Question: I need a function that allows my client to add more divs on the form or not, clicking on a button (+) for example, like a loop
this loop should repet divs and the button to add more divs, like bellow on the pic

does anybody has an ideia of how to do it?
is expand collapse the best way of doing it?
Thank you very much!
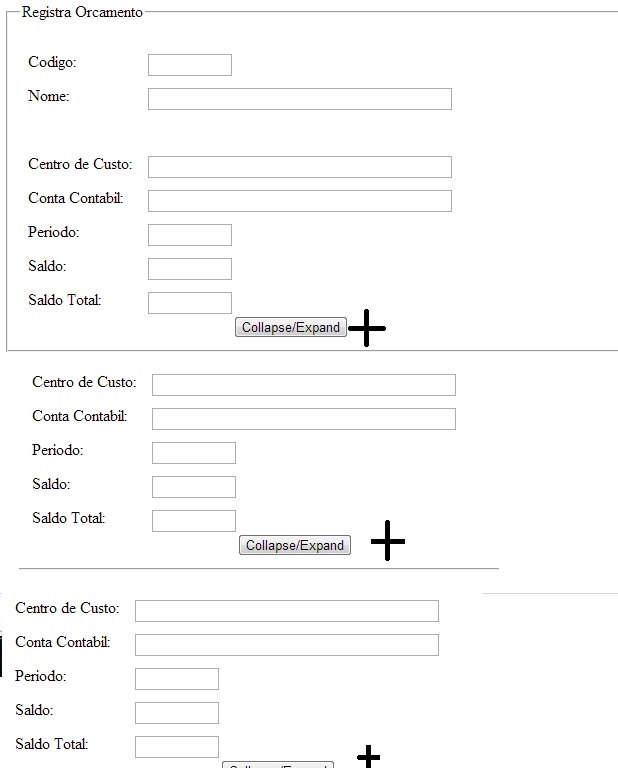
Answer: I am not certain what is your desire so I post both options:
If you want to expand hidden existing fields and asuming you can use JQUery:
'''
<table>
<tr>
<th>Field1</th>
<td><input type="text" value="" /></td>
</tr>
<tr>
<th>Field2</th>
<td><input type="text" value="" /></td>
</tr>
<tr class="hiddenarea" style="display: none;">
<th>Field3 (Hidden)</th>
<td><input type="text" value="" /></td>
</tr>
</table>
<input id="show_hide" value="Collapse/Expand" />
<script type="text/javascript">
$("#show_hide").click(function() {
$(".hiddenarea").toggle();
});
</script>
'''
///////////////////////////////////
The second solution to add a new line to the table is:
'''
<table id="mytable">
<tr>
<th>Field1</th>
<td><input type="text" value="" /></td>
</tr>
<tr>
<th>Field2</th>
<td><input type="text" value="" /></td>
</tr>
</table>
<input id="show_hide" value="Collapse/Expand" />
<script type="text/javascript">
$("#show_hide").click(function() {
$("#mytable").append('<tr><td>New field</td><td><input type="text" value="" /></td></tr>');
});
</script>
'''